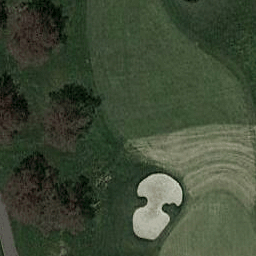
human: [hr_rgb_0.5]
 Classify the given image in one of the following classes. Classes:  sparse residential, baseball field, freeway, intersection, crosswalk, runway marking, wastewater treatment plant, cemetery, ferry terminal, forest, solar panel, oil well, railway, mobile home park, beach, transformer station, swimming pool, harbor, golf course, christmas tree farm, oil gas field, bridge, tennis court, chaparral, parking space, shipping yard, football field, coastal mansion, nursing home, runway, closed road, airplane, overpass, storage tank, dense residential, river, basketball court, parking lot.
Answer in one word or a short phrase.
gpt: golf course